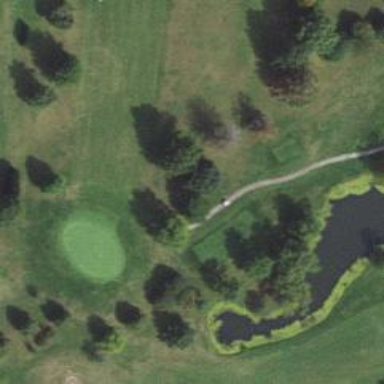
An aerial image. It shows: Path for both roads and golfers.